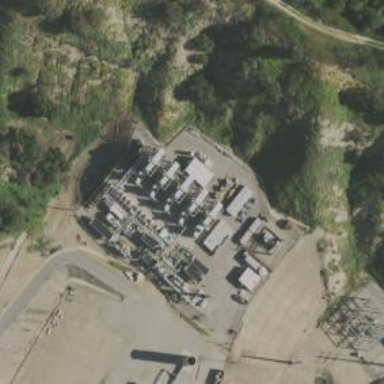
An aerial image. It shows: Gas turbine power generator.